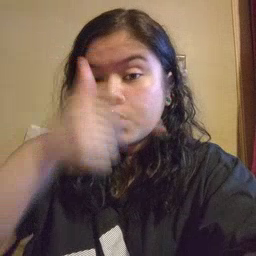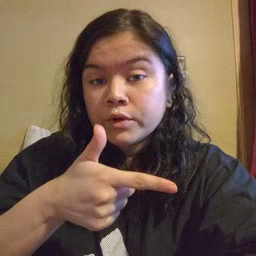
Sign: brother